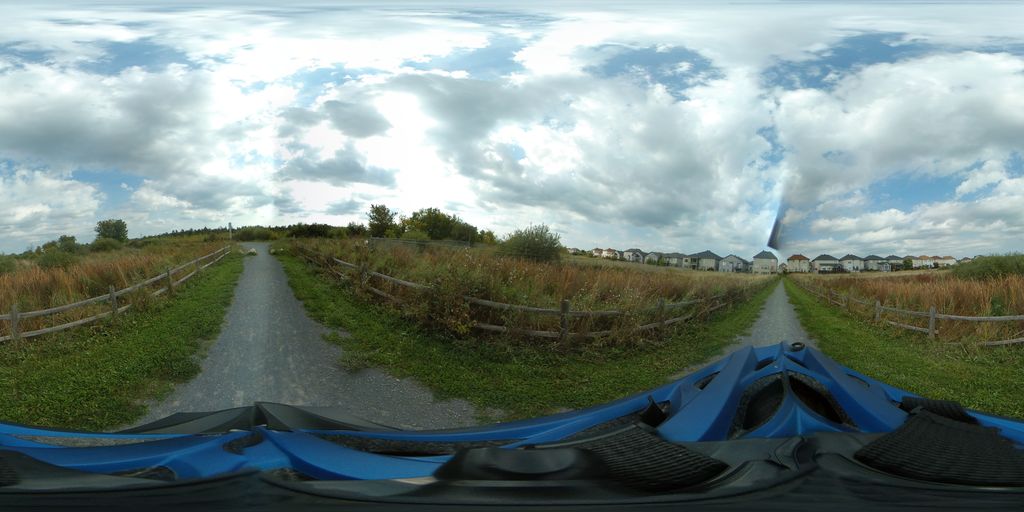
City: ottawa-gatineau